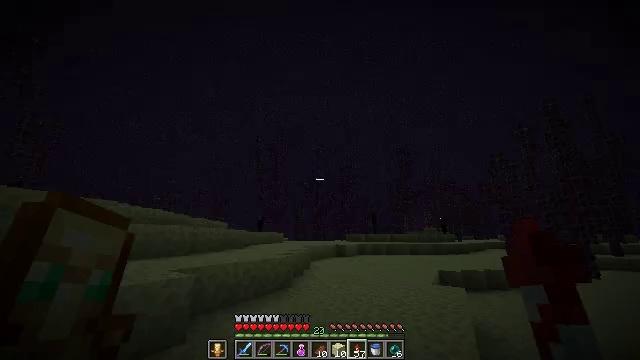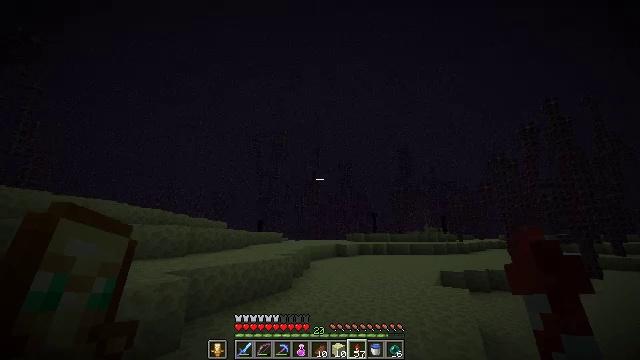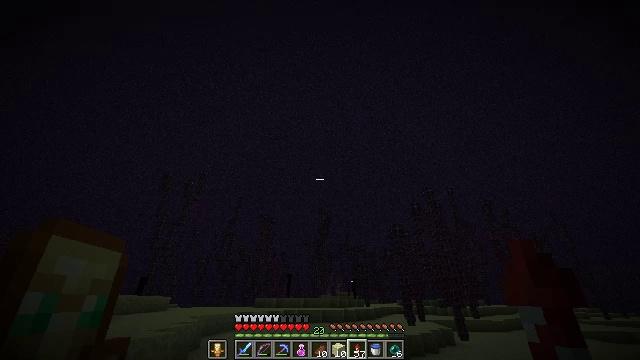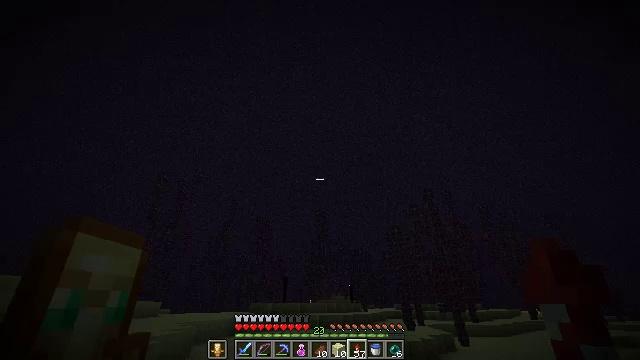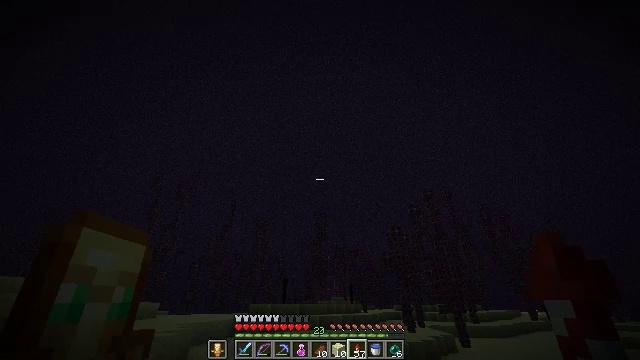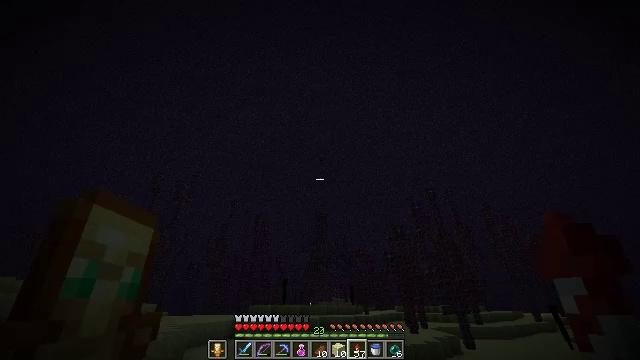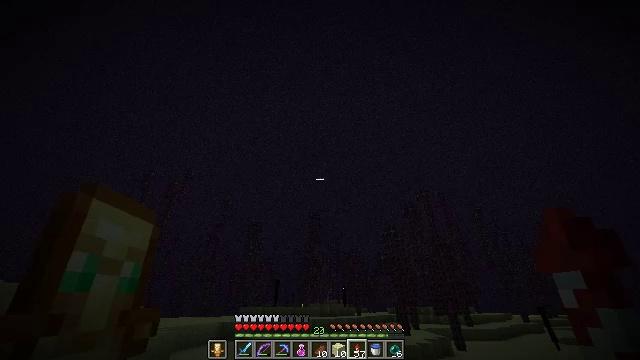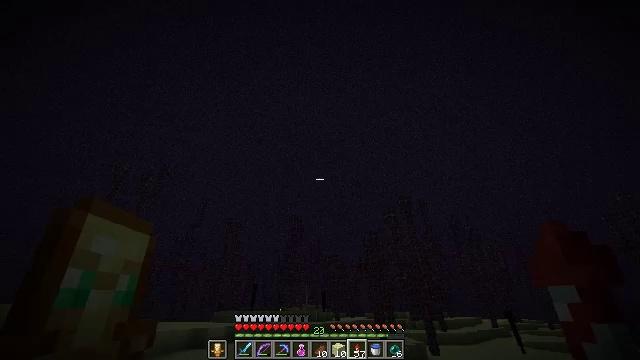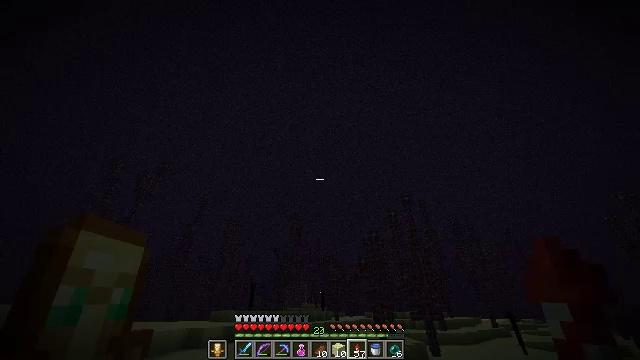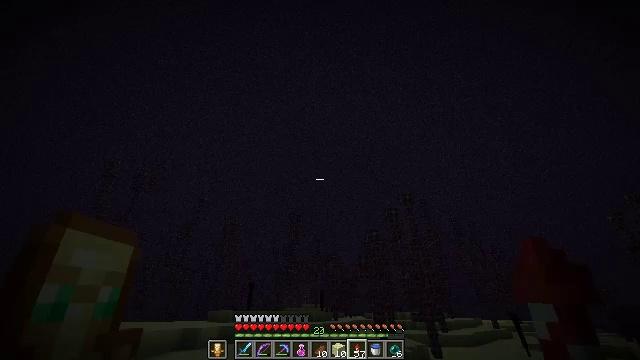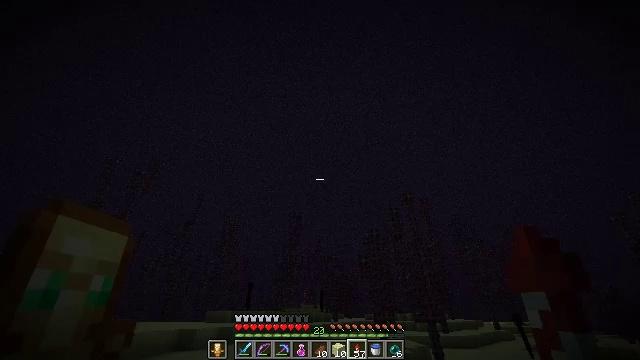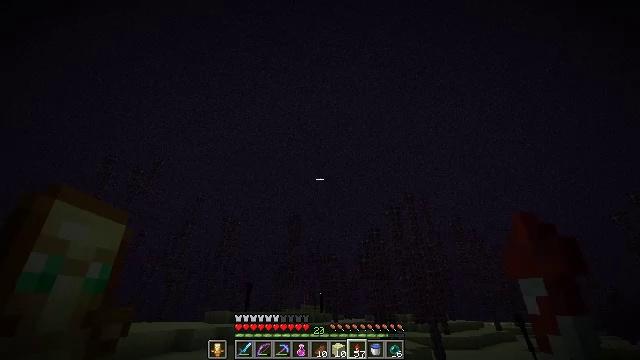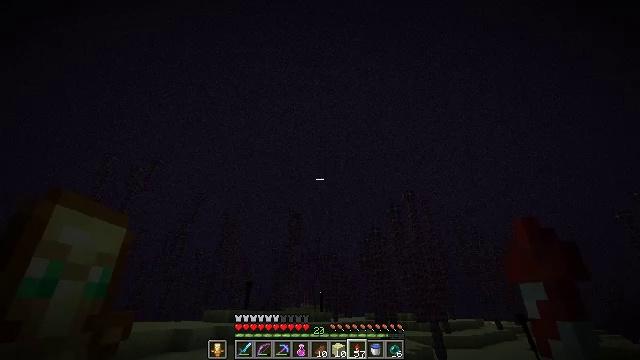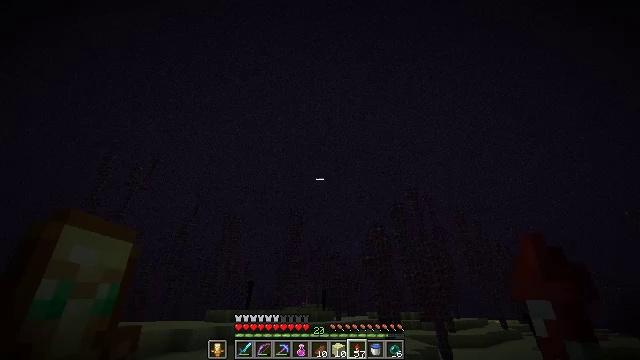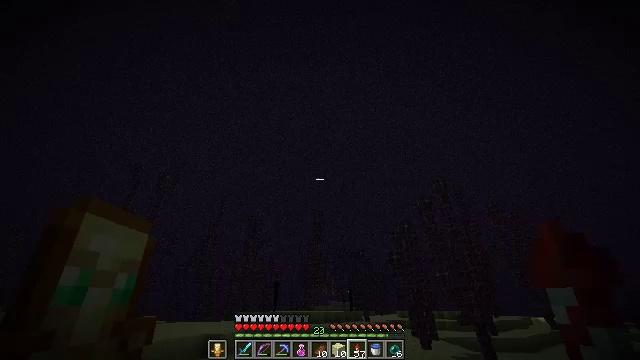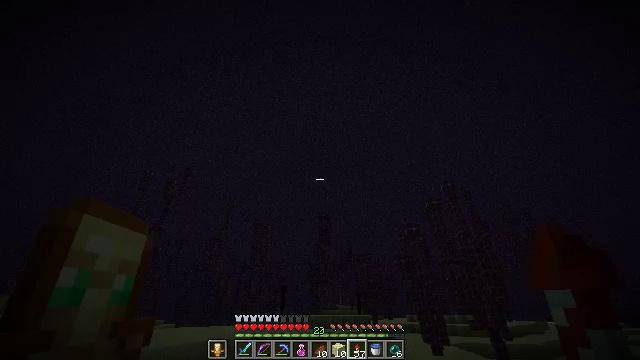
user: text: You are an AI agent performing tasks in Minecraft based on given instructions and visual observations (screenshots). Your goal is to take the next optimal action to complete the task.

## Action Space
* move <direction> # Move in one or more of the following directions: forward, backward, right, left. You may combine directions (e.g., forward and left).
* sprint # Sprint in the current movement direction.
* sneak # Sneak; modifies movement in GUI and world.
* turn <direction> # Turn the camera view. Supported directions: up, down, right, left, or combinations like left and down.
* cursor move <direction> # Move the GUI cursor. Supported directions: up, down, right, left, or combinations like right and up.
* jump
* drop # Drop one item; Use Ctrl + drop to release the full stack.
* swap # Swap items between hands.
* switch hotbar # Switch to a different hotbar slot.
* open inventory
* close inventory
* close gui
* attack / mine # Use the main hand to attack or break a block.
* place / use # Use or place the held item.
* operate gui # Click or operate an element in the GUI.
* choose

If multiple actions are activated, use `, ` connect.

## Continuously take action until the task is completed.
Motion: motion action
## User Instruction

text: Destroy the chorus plant to collect it.
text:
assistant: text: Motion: move forward, sprint
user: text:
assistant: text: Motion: move forward, sprint, turn right and up
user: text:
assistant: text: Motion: move forward, sprint, turn right
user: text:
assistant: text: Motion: move forward
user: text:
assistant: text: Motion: move forward
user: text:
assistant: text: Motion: move forward, turn right
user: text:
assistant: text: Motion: move forward, turn right and up
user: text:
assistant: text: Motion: move forward, sprint
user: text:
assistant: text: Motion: move forward, sprint
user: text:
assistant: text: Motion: move forward, sprint
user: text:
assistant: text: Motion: move forward, sprint
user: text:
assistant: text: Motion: move forward
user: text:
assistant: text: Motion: move forward
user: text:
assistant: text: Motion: move forward, turn left, jump
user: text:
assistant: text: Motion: move forward, turn left, jump
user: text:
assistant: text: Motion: move forward, turn up, jump
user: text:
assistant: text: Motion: move forward, turn right and up, jump
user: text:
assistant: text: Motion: move forward, use / place, jump
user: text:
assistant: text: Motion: move forward, use / place
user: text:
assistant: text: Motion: move forward, use / place
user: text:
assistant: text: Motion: move forward, use / place
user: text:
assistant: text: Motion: move forward, use / place
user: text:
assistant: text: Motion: move forward, turn down, use / place
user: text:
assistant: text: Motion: move forward, use / place
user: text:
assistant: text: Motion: move forward
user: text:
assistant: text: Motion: move forward
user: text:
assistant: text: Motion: move forward
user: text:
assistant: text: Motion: move forward
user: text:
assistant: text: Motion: move forward
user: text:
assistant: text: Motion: move forward, turn left and down